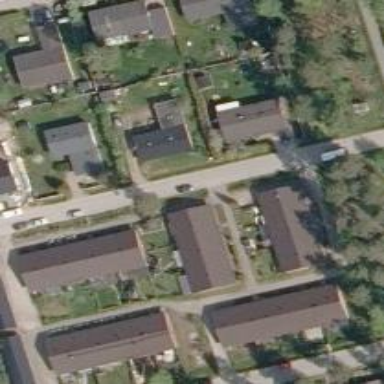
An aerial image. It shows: Charming neighbourhood.